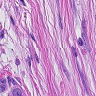
Metastatic tissue present: yes